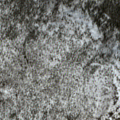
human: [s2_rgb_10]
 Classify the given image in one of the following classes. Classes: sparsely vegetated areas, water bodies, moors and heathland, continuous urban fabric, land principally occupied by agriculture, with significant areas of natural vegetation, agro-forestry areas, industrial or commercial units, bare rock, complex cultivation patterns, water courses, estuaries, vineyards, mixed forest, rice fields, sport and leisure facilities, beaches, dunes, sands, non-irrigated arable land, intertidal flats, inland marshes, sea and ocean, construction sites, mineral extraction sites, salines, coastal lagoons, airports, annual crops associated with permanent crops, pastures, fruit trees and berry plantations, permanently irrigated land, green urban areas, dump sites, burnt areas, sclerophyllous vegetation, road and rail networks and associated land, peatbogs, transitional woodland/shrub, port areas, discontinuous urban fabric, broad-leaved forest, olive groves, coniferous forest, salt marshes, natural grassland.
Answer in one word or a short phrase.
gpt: coniferous forest, mixed forest, bare rock